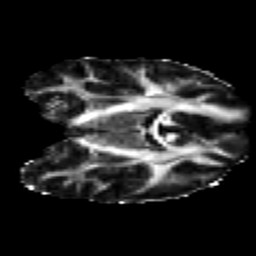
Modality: FA
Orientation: coronal
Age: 24
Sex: male
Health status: healthy
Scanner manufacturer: philips
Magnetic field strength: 3 T
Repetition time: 4.293 s
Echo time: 0.09797 s